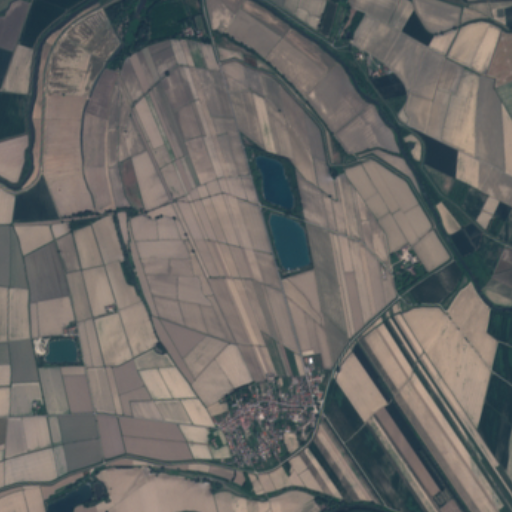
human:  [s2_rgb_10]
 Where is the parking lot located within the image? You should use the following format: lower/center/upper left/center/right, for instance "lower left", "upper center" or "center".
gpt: The parking lot is located in the lower center of the image.
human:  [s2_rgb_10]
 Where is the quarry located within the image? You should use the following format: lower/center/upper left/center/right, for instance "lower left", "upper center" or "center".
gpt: The quarry is located in the lower left of the image.
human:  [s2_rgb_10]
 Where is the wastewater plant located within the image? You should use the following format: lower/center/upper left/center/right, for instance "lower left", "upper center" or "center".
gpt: The wastewater plant is located in the lower center of the image.
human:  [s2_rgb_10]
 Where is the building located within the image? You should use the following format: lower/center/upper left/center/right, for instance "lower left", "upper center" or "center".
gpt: There is no building in the image.